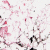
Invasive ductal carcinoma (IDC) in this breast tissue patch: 0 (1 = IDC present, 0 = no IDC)